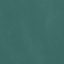
Land use / land cover class: SeaLake